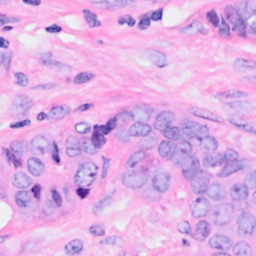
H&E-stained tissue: Breast